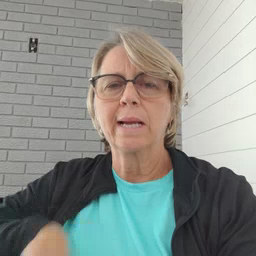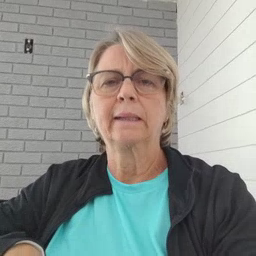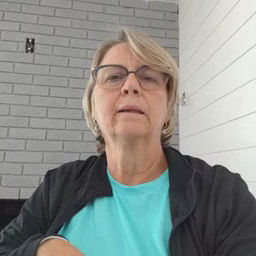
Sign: quiet